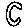
Label: moon